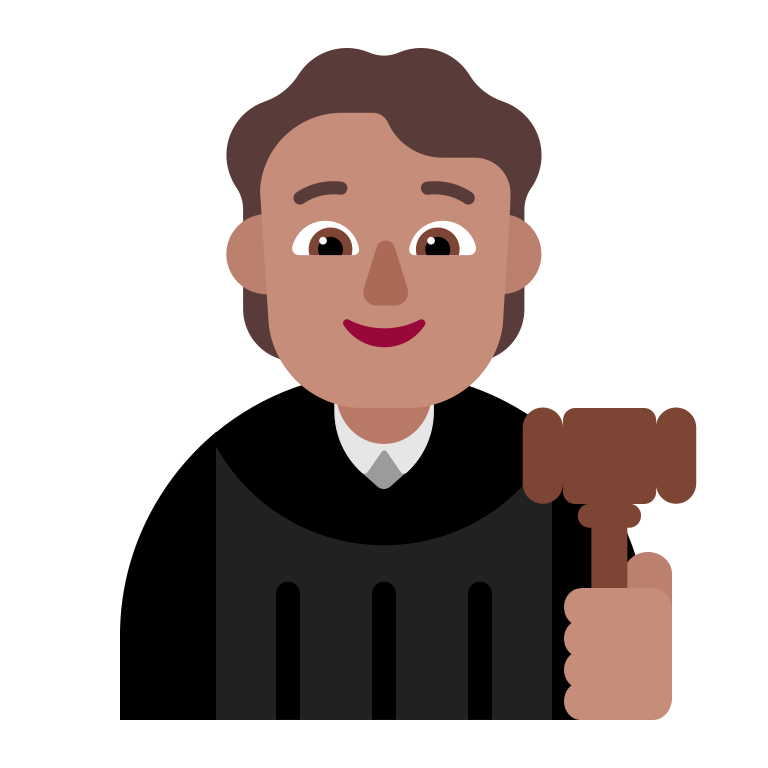
judge flat